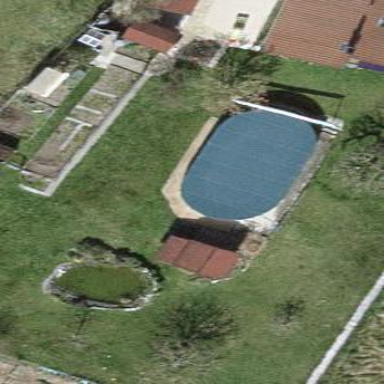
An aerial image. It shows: Swimming pool area designated for leisure and sports activities.